Question: I am getting a below error message when I map a folder in TFS,

What is the problem?
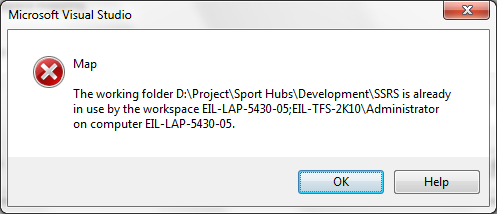
Answer: TFS is telling you that the folder you have chosen is already mapped to another workspace. You can review your workspaces from Visual Studio in Source Control Explorer.
Basically, you can't have the same folder on your machine mapped by two different workspaces.